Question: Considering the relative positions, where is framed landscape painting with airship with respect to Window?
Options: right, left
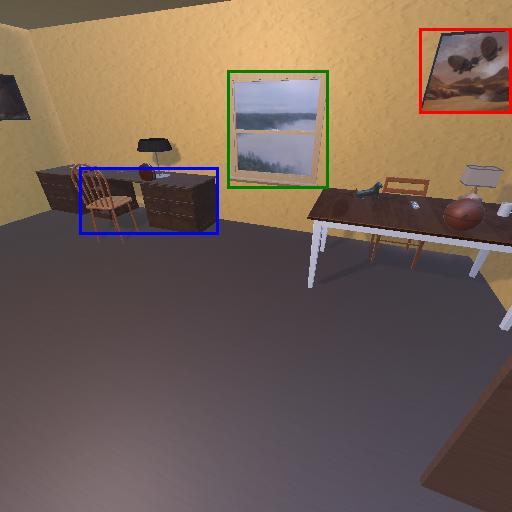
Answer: right